Question: My application folder structure

The Stack trace
java.io.FileNotFoundException: D:\Eclipse Workspace\Maven_Projects.metadata.plugins\org.eclipse.wst.server.core mp1\wtpwebapps\Spring_Webapp\classpath\log4j.xml (The system cannot find the path specified)
My web.xml
'''
<context-param>
<param-name>log4jConfigLocation</param-name>
<param-value>classpath/log4j.xml</param-value>
</context-param>
'''
but my log4j.xml file is in the class path but still why I am getting that error message?
Is there anything wrong I am doing?
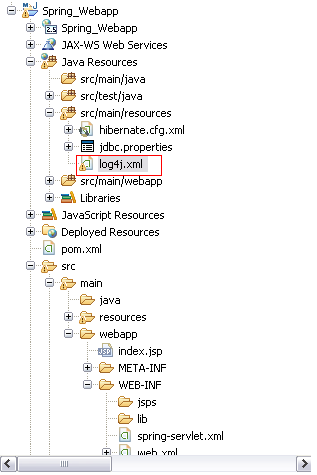
Answer: 'classpath/log4j.xml' is a path without any special features (but your brain tricks you into thinking it might be special).
Try 'classpath:/log4j.xml' or 'classpath:log4j.xml'. Note the colon.